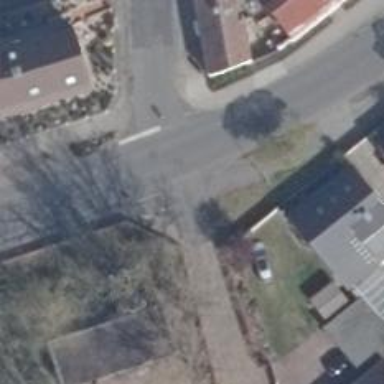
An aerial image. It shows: Sidewalk along the footway.